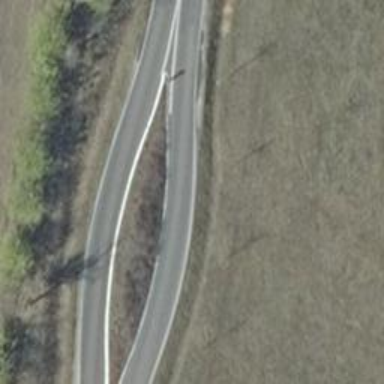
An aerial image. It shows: Secondary road with asphalt surface.